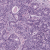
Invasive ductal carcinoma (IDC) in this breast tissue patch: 0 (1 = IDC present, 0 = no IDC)